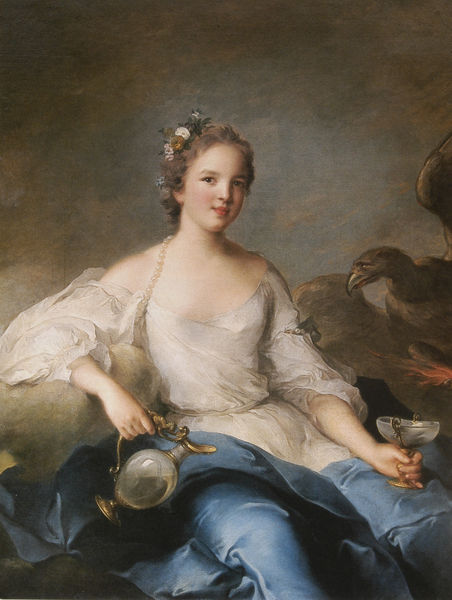
Titel: Charlotte-Louise de Rohan-Guéménée, marquise de Crèvecoeur
Künstler: Jean-Marc Nattier
Standort: Versailles
Institution: Musée National du Château de Versailles et de Trianon
Schlagwörter: adler, blau, dunkel, feuer, flügel, gemälde, hand, haut, himmel, nackt, schatten, umhang, vogel, weiß, wolken, gelb, mädchen, sitzen, blume, blumen, braun, busen, decolte, finger, frankreich, frau, frisur, glas, grau, haar, hintergrund, kleid, mund, nase, ohr, schwarz, stirn, blick, blüte, blüten, dame, gürtel, rot, tuch, rock, blond, jung, trinken, augen, bluse, falten, gefieder, haarschmuck, schale, weit, ärmel, bildnis, hände, portrait, porträt, öl, vögel, auge, gewand, gold, haare, kelch, kind, tochter, dekollte, dekoltee, lippen, locken, perle, perlen, rokoko, rosa, schulter, tugend, zart, henkel, kanne, krug, vase, lächeln, dutt, wangen, schnabel, kette, französisch, ölgemälde, wein, polster, metall, faltenwurf, dekollette, dekolleté, kelid, griff, becher, lachen, gefäß, flammen, haarkranz, allegorie, kranz, göttin, karaffe, verführung, blitz, zeus, geier, greifvogel, blumenkranz, pokal, filigran, schwebend, nattier, alabaster, wasserkrug, glasbläserei, glass, ganymed, laster, blcik, dekolette, hintergruns, mädchcen, polszer, mäigung, #mäßigung, mässigung